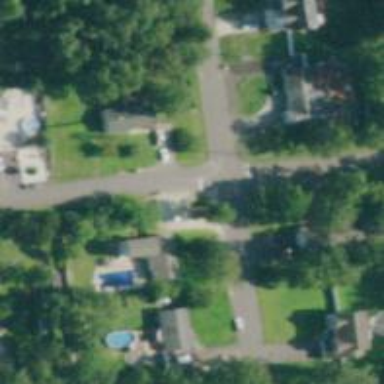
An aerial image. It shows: Residential road.